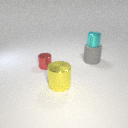
large gray rubber cylinder below small cyan metal cylinder